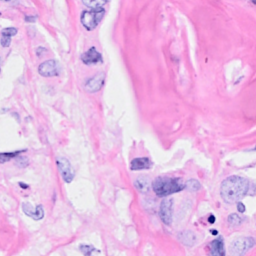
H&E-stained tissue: Breast